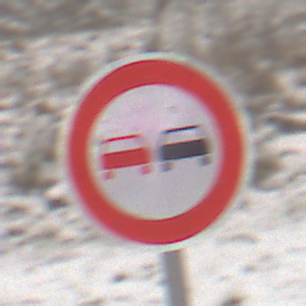
Verkehrszeichen: Ueberholverbot
Umgebung: Outdoor, Nature
Tageszeit: Midday
Wetter: Overcast
Licht: Natural
Jahreszeit: Winter
Kontrast: LowContrast